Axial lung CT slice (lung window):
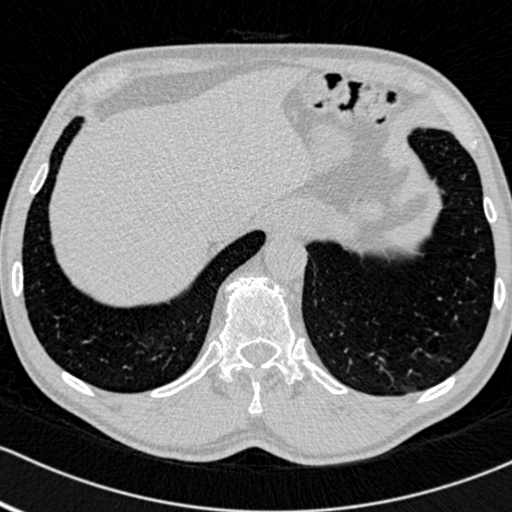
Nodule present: no